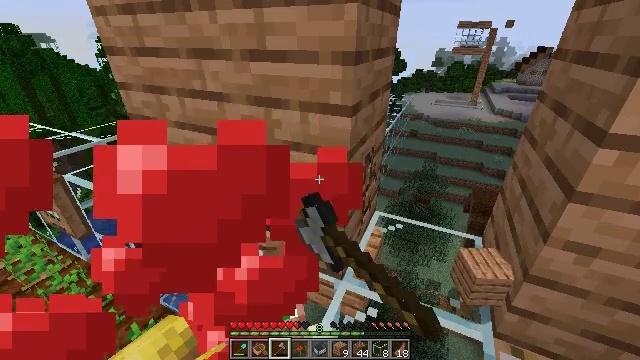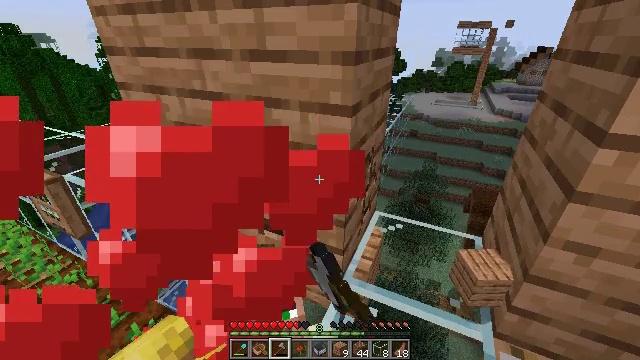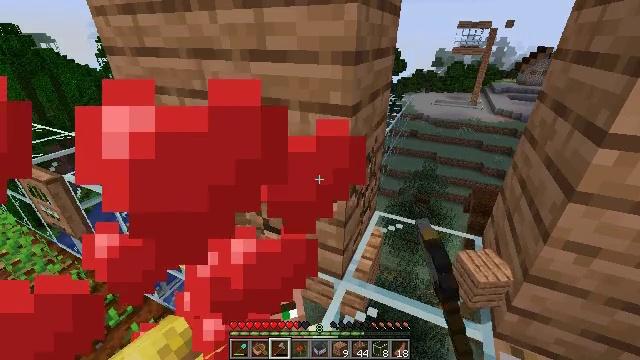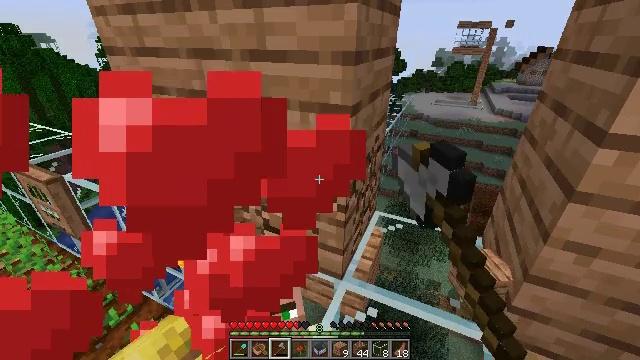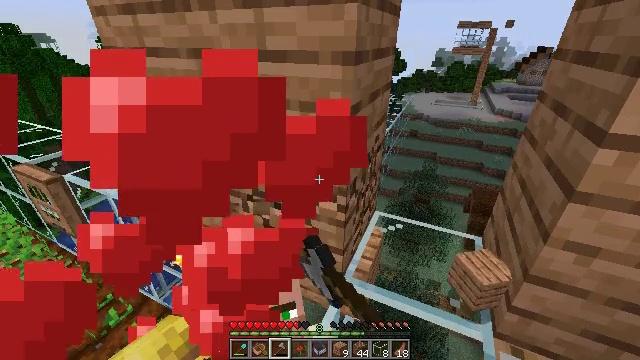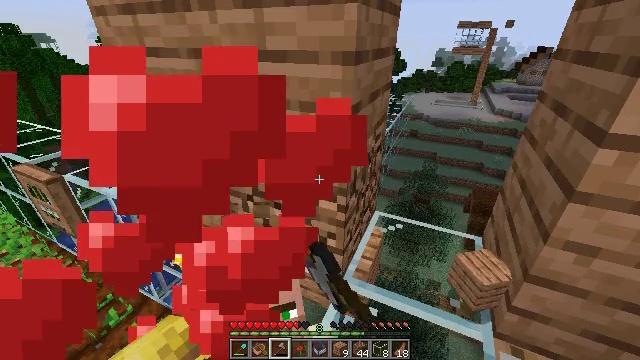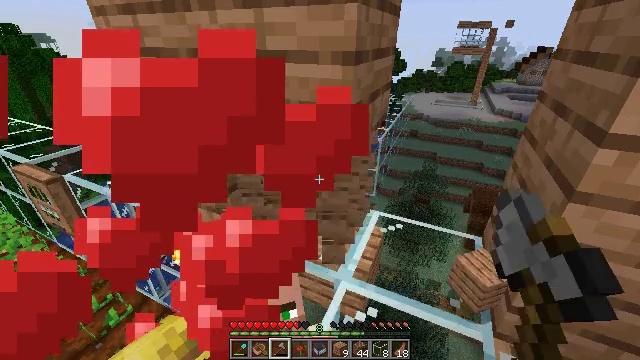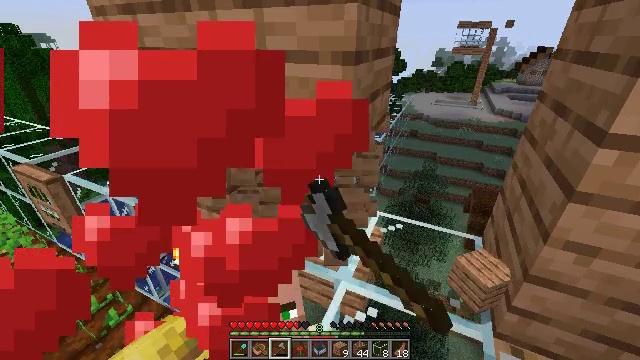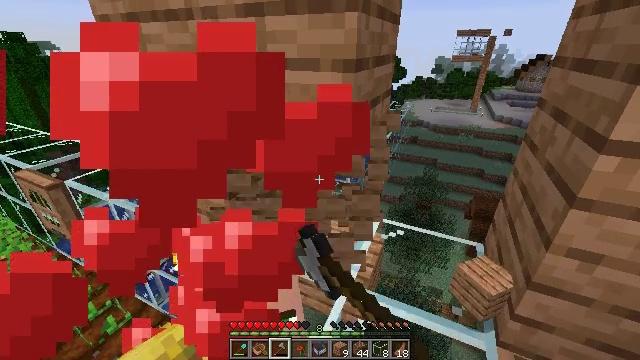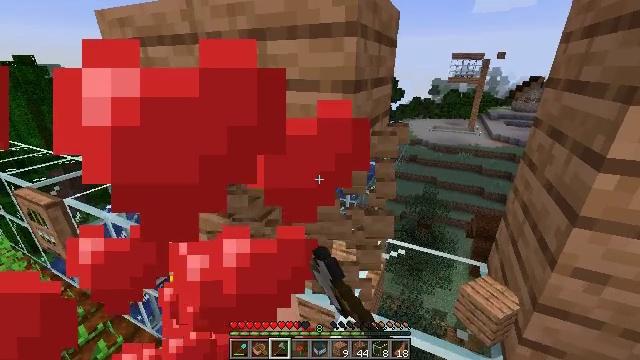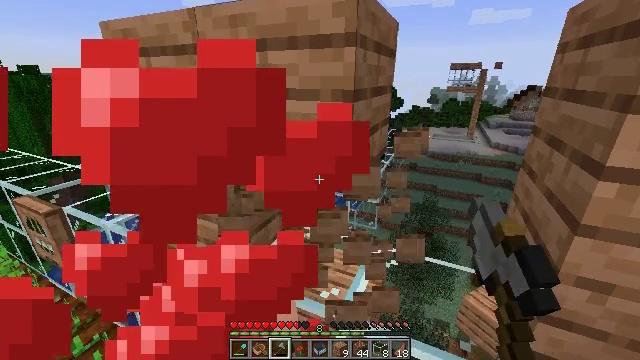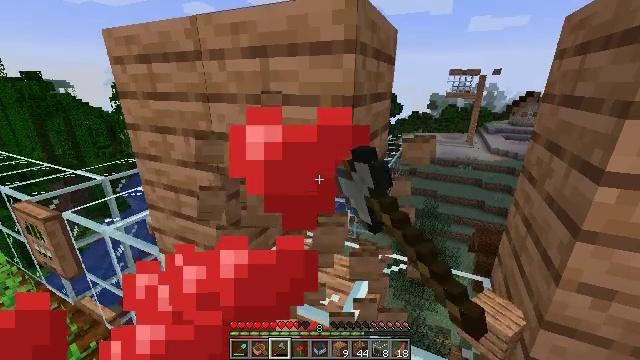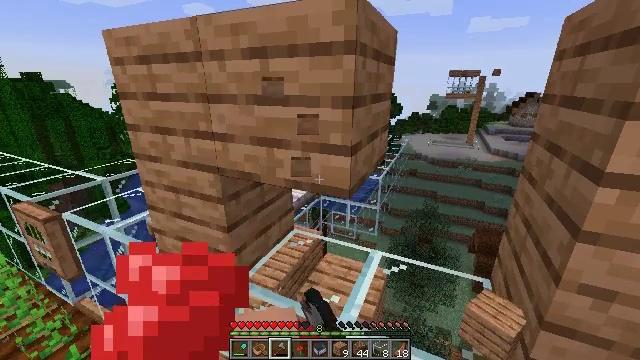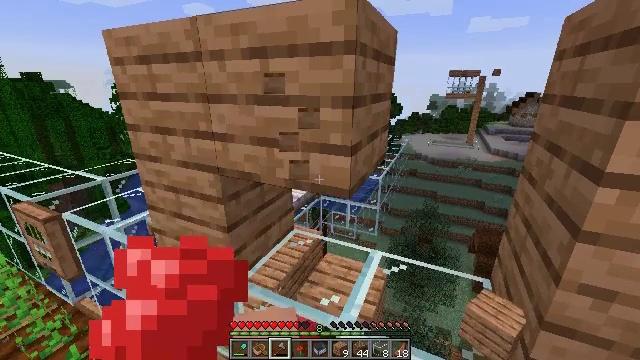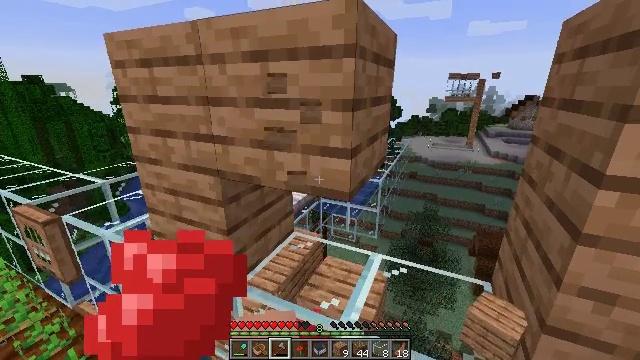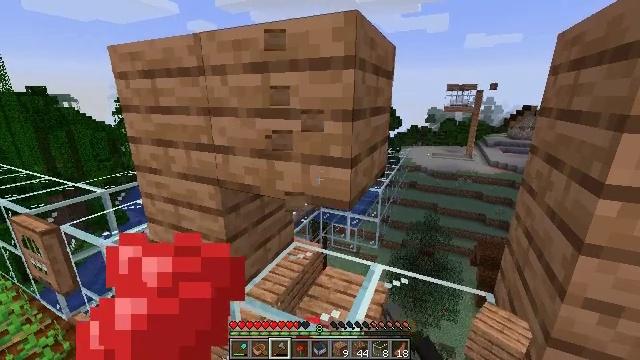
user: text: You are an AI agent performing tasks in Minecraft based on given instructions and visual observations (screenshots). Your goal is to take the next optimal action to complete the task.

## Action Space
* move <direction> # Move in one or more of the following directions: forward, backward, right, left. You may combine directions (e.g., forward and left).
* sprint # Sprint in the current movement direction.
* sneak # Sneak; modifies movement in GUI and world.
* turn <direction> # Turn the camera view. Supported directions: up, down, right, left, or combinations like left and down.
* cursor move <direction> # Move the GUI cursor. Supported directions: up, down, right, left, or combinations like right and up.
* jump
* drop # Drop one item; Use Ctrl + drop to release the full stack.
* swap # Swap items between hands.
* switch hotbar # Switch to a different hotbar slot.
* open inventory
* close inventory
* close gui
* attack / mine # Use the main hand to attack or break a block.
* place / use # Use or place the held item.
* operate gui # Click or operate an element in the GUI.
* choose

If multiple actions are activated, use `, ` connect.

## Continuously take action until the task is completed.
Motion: motion action
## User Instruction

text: Retrieve jungle planks by mining.
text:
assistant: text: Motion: attack / mine
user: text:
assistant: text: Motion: attack / mine
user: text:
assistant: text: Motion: attack / mine
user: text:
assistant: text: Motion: attack / mine
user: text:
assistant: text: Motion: attack / mine
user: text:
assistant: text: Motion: attack / mine
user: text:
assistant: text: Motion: attack / mine
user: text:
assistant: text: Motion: turn up, attack / mine
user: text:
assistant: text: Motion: turn up, attack / mine
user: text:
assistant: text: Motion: turn up, attack / mine
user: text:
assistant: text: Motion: turn up, attack / mine
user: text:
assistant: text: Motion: attack / mine
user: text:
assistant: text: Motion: attack / mine
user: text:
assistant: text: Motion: attack / mine
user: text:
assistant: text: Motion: turn up, attack / mine
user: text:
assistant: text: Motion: turn up, attack / mine
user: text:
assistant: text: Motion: turn up, attack / mine
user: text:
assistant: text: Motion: attack / mine
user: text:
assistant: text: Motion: attack / mine
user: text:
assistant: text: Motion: attack / mine
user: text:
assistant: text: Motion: attack / mine
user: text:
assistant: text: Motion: attack / mine
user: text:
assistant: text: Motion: attack / mine
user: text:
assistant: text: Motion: attack / mine
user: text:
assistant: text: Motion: attack / mine
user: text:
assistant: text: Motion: attack / mine
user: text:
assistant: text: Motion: attack / mine
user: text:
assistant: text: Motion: attack / mine
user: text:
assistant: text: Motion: attack / mine
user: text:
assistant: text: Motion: attack / mine